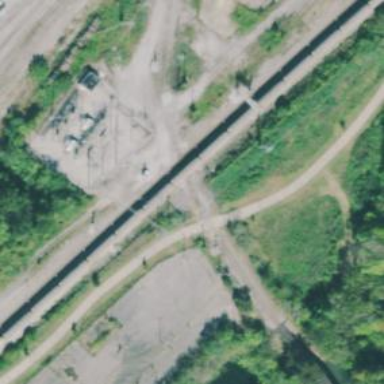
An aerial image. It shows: Railway crossing.